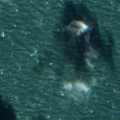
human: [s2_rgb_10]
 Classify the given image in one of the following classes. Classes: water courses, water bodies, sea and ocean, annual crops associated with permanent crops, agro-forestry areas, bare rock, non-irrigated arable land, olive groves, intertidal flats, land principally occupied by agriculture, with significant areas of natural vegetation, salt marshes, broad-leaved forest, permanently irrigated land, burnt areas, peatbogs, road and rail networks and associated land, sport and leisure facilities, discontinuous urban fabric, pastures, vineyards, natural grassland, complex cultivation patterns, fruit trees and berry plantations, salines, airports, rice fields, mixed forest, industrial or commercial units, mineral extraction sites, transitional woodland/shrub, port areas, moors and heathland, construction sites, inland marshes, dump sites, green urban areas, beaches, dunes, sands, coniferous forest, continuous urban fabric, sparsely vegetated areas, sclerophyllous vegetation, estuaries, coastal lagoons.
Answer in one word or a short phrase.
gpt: sea and ocean